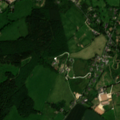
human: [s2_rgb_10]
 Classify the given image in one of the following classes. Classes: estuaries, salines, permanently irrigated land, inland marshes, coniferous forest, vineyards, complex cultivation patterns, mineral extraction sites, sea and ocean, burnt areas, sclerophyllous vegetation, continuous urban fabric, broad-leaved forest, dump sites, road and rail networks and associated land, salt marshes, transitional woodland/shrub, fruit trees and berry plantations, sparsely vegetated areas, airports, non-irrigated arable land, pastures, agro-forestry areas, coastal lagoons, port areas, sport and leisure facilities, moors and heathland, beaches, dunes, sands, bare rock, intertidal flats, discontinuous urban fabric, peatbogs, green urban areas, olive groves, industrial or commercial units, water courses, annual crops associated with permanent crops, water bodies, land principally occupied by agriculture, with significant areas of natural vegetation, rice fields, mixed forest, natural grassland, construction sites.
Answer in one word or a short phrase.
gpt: non-irrigated arable land, pastures, mixed forest